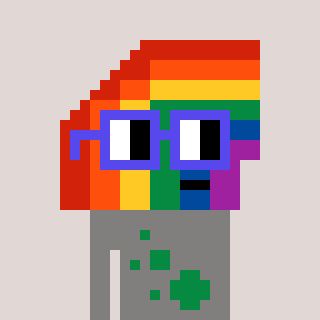
a pixel art character with square blue glasses, a rainbow-shaped head and a bluegrey-colored body on a warm background